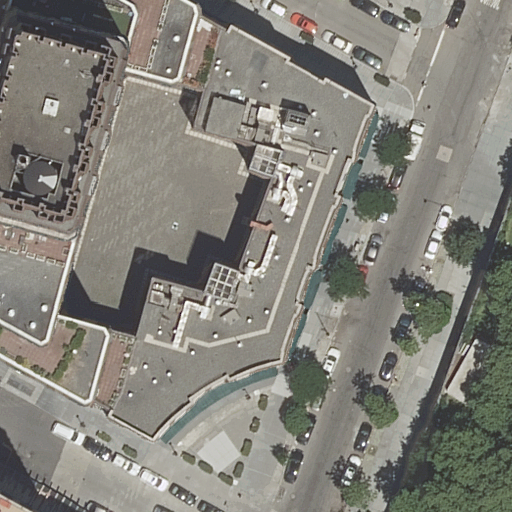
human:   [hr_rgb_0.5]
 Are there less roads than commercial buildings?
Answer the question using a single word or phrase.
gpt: no

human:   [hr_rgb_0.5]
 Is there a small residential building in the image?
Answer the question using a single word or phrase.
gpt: yes

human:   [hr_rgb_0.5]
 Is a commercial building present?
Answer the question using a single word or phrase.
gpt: no

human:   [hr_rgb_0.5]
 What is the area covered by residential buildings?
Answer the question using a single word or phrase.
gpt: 5044m2

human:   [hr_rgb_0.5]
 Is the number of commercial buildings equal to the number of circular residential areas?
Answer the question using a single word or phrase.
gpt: yes

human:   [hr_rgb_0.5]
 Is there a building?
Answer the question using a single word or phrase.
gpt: yes

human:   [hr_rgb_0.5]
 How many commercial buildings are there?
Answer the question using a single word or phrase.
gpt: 0

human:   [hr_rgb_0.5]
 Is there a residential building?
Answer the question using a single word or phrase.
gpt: yes

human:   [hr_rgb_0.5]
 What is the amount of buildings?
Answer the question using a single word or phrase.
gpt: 3

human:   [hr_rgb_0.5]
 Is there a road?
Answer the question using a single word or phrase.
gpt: yes

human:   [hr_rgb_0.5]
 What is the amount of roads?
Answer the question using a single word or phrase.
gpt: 3

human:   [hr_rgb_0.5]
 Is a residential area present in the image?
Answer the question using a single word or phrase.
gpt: yes

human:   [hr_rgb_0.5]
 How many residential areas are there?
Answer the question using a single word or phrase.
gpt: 1

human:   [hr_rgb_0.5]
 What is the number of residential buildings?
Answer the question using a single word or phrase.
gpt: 3

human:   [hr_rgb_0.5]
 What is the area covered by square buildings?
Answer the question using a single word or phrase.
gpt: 0m2

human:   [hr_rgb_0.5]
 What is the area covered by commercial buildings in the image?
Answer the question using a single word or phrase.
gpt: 0m2

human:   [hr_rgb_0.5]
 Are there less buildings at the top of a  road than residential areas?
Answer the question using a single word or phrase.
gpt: no

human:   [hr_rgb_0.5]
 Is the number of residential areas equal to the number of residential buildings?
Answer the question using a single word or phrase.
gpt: no

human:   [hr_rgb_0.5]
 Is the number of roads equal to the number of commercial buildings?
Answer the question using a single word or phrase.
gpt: no

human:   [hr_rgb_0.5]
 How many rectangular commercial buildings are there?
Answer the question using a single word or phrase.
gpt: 0

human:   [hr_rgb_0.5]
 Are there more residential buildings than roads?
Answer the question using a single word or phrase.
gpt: no

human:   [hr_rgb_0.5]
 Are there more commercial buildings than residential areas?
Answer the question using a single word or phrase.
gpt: no

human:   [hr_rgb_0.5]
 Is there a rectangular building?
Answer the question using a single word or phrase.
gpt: yes

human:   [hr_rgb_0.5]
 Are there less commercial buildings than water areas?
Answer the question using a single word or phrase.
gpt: no

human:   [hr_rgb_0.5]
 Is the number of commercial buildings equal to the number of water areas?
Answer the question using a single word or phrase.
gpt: yes

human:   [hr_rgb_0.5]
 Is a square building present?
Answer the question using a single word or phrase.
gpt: no

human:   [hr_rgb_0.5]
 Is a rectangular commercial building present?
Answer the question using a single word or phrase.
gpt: no

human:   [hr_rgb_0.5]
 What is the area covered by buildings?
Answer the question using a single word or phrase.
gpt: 5044m2

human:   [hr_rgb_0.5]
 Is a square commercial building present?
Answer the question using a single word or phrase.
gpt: no

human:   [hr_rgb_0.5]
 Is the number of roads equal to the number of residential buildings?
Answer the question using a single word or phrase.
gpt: yes

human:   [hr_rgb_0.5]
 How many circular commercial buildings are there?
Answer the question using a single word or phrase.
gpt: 0

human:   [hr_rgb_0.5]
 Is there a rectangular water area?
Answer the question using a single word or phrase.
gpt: no

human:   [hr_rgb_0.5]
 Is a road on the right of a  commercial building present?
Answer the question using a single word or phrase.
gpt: no

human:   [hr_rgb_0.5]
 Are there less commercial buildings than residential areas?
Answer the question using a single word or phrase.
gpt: yes

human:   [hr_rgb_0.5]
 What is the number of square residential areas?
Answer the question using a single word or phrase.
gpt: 0

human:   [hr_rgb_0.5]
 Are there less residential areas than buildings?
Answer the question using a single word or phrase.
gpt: yes

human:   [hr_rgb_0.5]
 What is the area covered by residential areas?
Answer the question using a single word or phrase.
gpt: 6602m2

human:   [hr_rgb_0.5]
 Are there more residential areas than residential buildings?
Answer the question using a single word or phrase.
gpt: no

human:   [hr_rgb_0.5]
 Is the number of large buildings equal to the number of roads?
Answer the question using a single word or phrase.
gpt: no

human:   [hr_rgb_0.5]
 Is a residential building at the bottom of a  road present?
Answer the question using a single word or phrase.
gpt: yes

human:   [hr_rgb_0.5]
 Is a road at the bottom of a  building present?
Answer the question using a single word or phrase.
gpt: yes

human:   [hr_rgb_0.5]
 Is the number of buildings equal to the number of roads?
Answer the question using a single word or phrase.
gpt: yes

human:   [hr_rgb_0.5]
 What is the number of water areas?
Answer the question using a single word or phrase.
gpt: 0

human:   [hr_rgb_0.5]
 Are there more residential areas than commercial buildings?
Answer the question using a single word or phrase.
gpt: yes

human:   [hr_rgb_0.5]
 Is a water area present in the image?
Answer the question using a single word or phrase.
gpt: no

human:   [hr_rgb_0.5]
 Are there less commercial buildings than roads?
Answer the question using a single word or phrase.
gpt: yes

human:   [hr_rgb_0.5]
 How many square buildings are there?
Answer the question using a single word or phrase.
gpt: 0

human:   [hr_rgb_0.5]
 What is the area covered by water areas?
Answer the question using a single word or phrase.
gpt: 0m2

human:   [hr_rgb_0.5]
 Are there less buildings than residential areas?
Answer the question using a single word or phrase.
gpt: no

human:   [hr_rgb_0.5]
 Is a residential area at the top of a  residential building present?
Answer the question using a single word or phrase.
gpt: no

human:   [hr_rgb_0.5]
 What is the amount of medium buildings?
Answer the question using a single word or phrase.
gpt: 0

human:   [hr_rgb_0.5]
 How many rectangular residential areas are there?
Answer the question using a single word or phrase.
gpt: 1

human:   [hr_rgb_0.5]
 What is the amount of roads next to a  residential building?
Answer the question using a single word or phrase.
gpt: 3

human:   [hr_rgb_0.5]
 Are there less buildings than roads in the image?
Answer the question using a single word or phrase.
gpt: no

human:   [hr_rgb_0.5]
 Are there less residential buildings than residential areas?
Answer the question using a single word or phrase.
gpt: no

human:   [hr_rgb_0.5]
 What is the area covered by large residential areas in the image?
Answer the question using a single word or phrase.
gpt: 6602m2

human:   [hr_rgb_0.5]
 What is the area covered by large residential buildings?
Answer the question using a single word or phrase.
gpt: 4936m2

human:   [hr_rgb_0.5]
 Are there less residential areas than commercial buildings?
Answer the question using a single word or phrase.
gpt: no

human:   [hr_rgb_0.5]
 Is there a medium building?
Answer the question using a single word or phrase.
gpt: no

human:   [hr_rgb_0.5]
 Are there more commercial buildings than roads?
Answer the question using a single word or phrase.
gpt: no

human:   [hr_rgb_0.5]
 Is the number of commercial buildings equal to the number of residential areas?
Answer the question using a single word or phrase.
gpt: no

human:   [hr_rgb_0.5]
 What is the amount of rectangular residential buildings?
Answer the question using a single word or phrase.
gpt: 2

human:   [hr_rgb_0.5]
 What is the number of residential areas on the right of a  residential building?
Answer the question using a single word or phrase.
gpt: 1

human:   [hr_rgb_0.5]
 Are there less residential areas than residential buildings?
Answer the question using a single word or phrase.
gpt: yes